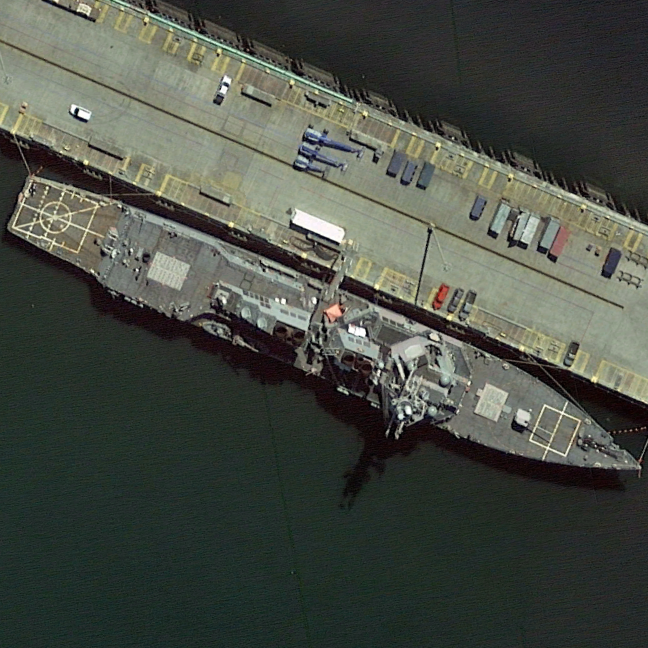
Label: destroyer